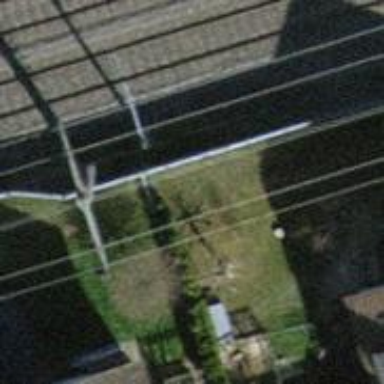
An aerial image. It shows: Hedge acting as barrier.